Question: I have this simple html structure : (example for simplicity)
'''
<div class='a'/>
<div class='b'/> <---+
<div class='c'/> <---+- those 2 are dynamicly inserted
'''
Important : this structure is occurring multiple times in my page , and the only thing I know is the div ''.a''.
I need to find the div ''b'' which (must be) immediately next to ''a''
And I need to find the div ''c'' which (must be) immediately next to ''b''
'.a'
So , assume 'obj' is '$(".a")' - I did :
'obj.next(".b").add( obj.next(".b").next(".c") );'
But here - 'obj.next' is calculated twice.

Is there any way to replace the yellow part with a reference to the blue part ?
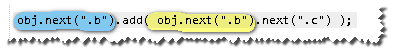
Answer: Try something like
'''
var obj = $(".a");
obj.next('.b').next('.c').addBack().html(function () {
return this.className
})
'''
Demo: <URL>